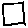
Label: square